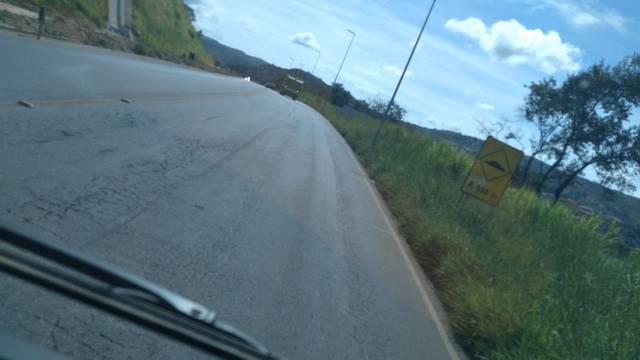
Region: Brazil
Coordinates: -19.877, -43.863